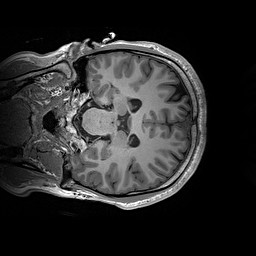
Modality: T1w
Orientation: coronal
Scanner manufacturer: siemens
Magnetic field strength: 3 T
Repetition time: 2.2 s
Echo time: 0.00244 s